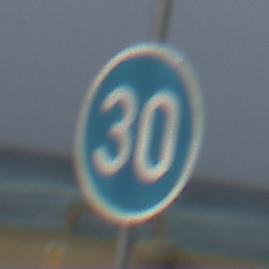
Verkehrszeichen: VorgeschriebeneMindestgeschwindigkeit
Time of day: MorningAfternoon
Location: Outdoor (Suburban)
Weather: PartlyCloudy
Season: NotSpecified
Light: Natural